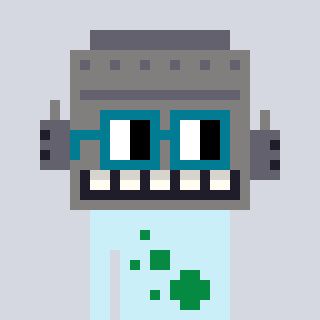
a pixel art character with square dark green glasses, a robot-shaped head and a cold-colored body on a cool background